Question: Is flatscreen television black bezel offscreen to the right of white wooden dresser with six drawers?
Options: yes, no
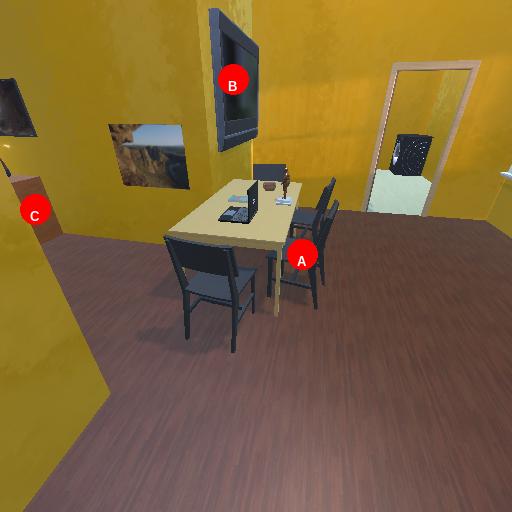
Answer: yes